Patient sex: F
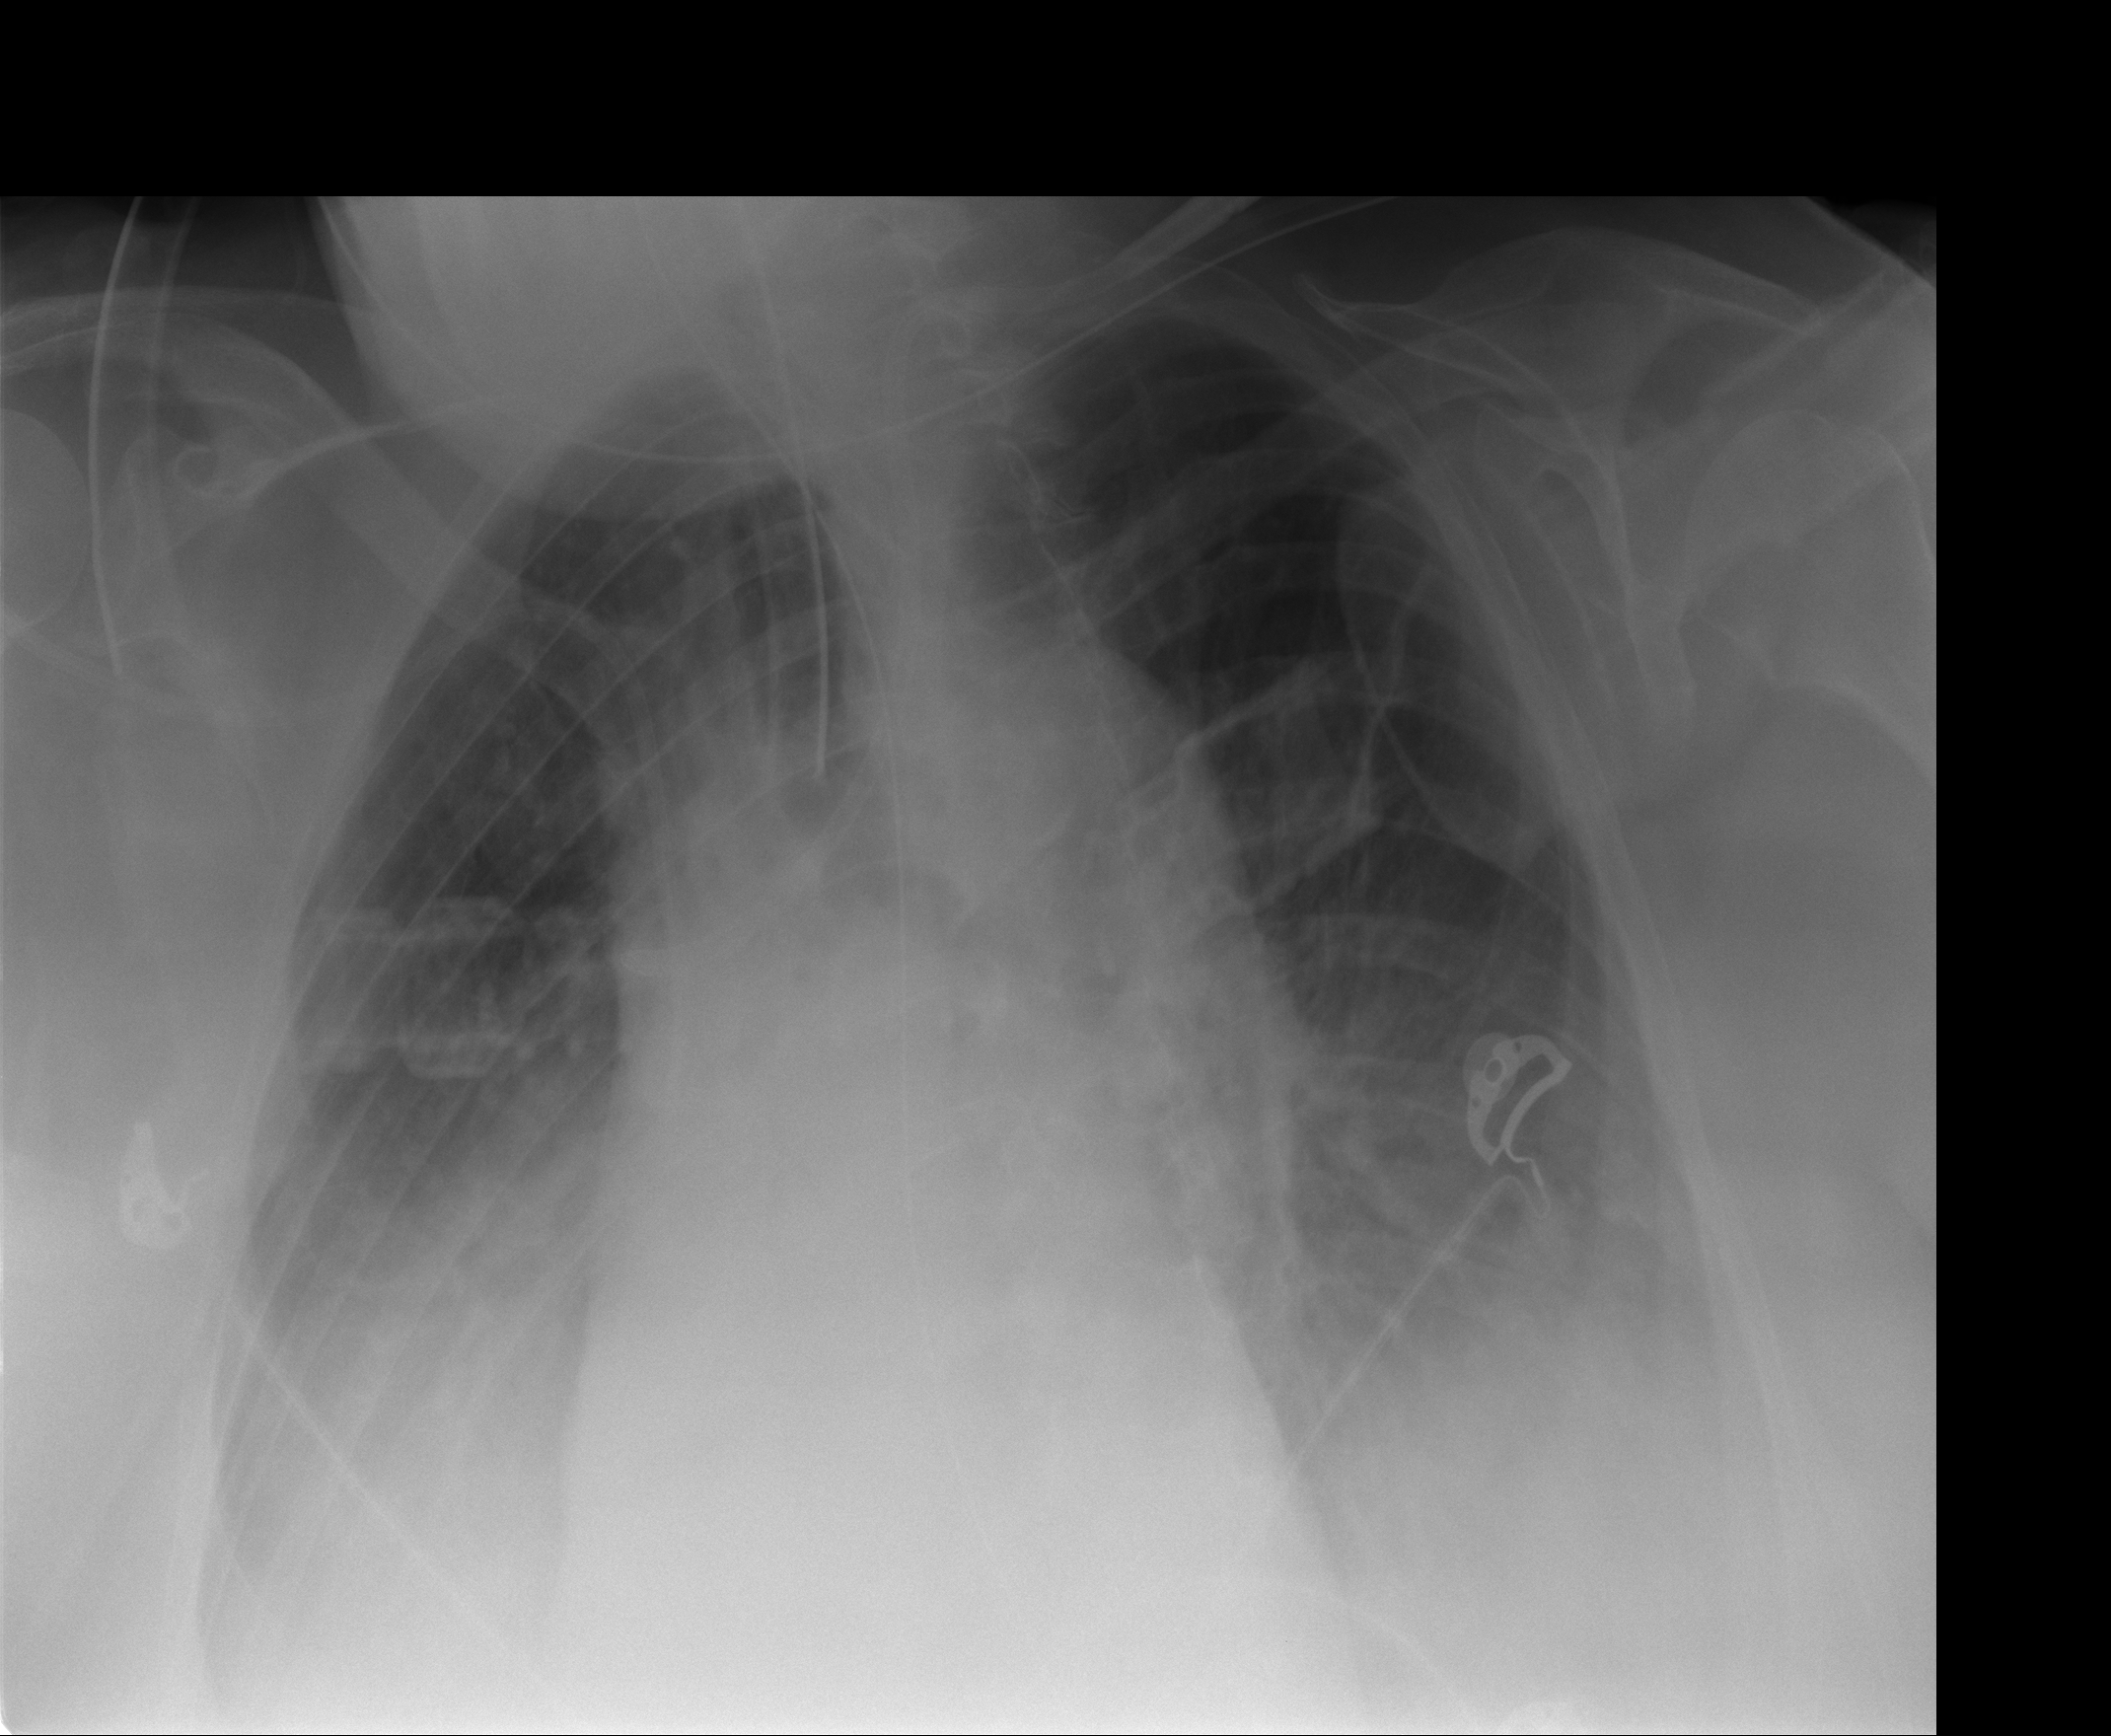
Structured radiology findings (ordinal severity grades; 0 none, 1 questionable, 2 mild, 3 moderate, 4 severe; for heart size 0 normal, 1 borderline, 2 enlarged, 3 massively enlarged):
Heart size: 0
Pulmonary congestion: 0
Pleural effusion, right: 2
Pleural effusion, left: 2
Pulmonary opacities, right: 0
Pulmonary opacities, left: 0
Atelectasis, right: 2
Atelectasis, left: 2